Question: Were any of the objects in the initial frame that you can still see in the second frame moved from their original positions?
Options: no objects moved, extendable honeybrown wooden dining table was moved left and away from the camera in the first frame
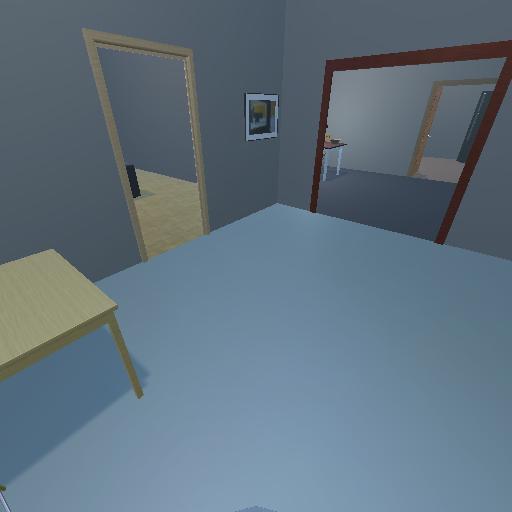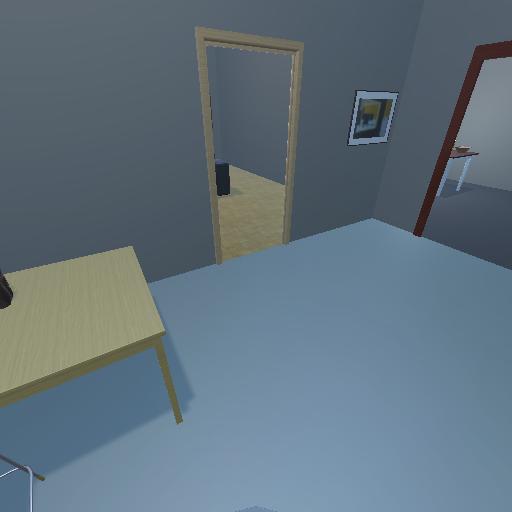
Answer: no objects moved